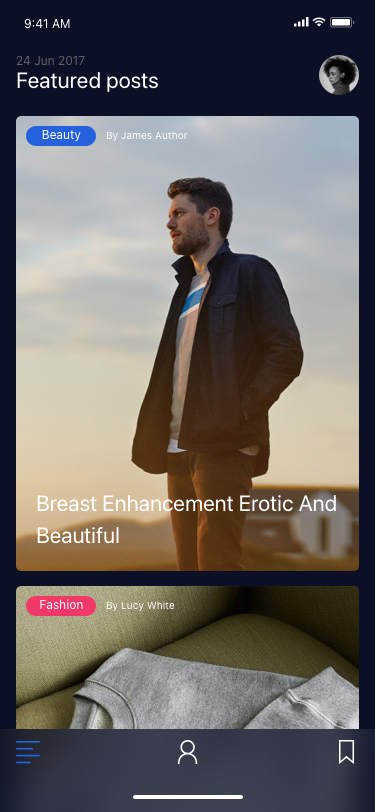
Text in this UI design:
Breast Enhancement Erotic And Beautiful
Beauty
By James Author
Fashion
By Lucy White
Featured posts
24 Jun 2017